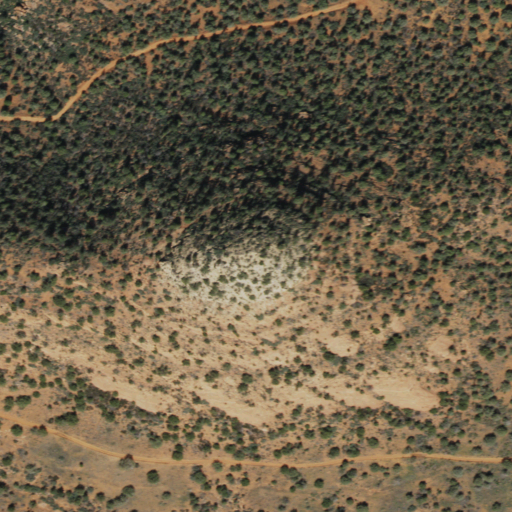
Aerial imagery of mountain in Arizona named Sugarloaf Mountain containing shrub and evergreen forest